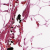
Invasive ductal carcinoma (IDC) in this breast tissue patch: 0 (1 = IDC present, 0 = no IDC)